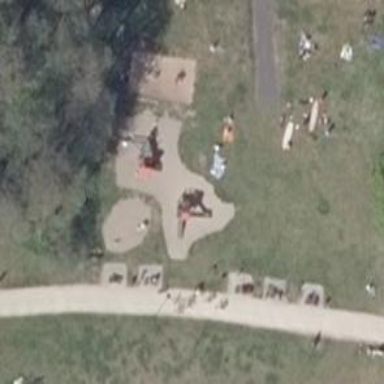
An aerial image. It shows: Playground with springy equipment.